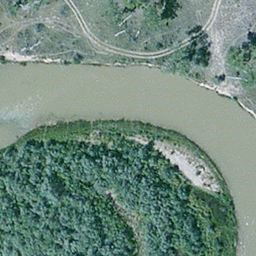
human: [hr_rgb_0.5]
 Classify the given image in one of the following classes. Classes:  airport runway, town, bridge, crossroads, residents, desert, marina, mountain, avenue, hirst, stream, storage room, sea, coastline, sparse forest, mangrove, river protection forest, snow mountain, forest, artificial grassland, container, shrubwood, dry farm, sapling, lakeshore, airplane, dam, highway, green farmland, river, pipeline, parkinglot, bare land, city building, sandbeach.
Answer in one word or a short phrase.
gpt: river